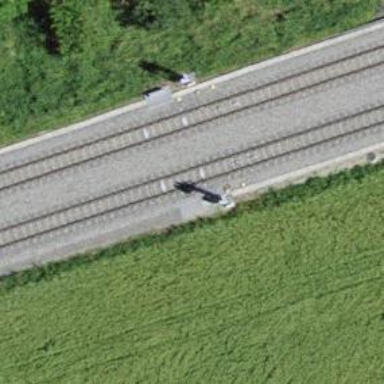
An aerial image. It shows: Railway signal.